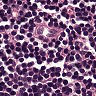
Metastatic tissue present: no